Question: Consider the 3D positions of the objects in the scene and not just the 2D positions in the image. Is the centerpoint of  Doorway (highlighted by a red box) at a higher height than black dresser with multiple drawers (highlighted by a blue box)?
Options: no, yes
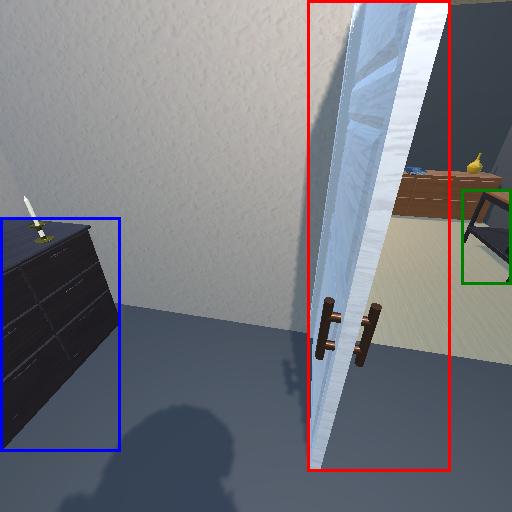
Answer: no